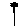
Label: flower